Question: i has multiple combobox in my page, here's the code:
'''
<select name="usulan[]" size="3" multiple>
<option name="satu" value="satu"> satu </option>
<option name="dua" value="dua"> dua </option>
<option name="tiga" value="tiga"> tiga </option>
<option name="empat" value="empat"> empat </option>
</select>
'''
Then i check more than one option like this:

i want every option i check is inserted to one field (field_usulan) in my database.
so if i has table like this:
'''
id | alat | field_usulan
-----------------------------
1 | |
'''
after inserted, i want it to become something like this:
'''
id | alat | field_usulan
-----------------------------
1 | RJ45 | satu, dua
'''
if i use this code:
'''
<?php
if(isset($_REQUEST['submit'])) {
include "../conf/koneksi.php";
$count = count($_POST['alat']);
for($i = 0; $i < $count; $i++){
if(!empty($_POST['alat'][$i]))
{
$alat = mysql_real_escape_string($_POST['alat'][$i]);
$usulan = mysql_real_escape_string($_POST['usulan'][$i]);
$sql= "ALTER TABLE tb_inventaris AUTO_INCREMENT = 1";
mysql_query($sql);
$sql2=mysql_query("INSERT INTO tb_inventaris (alat,usulan)
VALUES
('$alat', '$usulan')") or die(mysql_error());
echo "<META HTTP-EQUIV="REFRESH" CONTENT="0; URL='../koordinator.php?url=index'">";
}else{
echo "<META HTTP-EQUIV="REFRESH" CONTENT="0; URL='../koordinator.php?url=index'">";
}
}
}
?>
'''
it will only insert the first option, like this:
'''
id | alat | field_usulan
-----------------------------
1 | RJ45 | satu
'''
Sorry for my bad language.
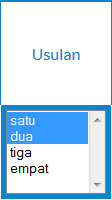
Answer: While inserting, use PHP's implode() function.
'''
$usulan = isset($_POST['usulan']) ? implode(',', $_POST['usulan']) : '';
$sql2=mysql_query("INSERT INTO tb_inventaris (alat,usulan)
VALUES
('$alat', '$usulan')") or die(mysql_error());
'''
Hope it works for you.